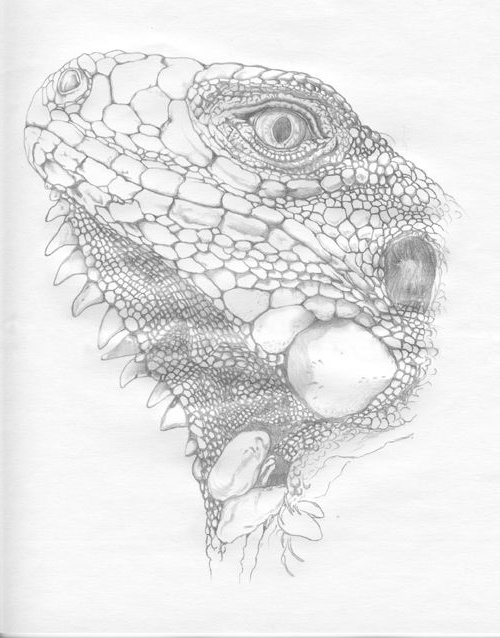
Label: green lizard, Lacerta viridis